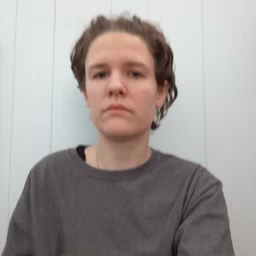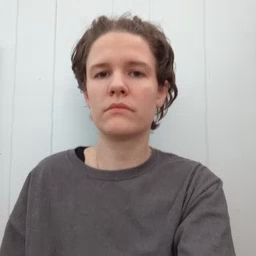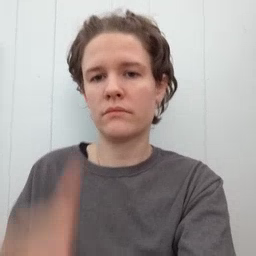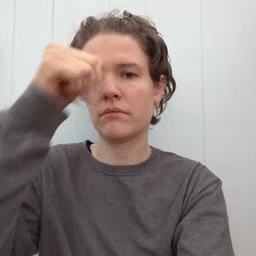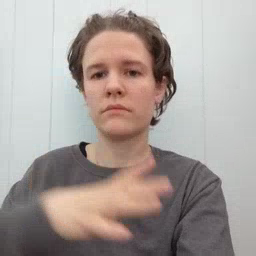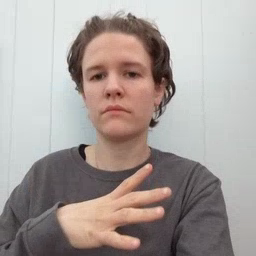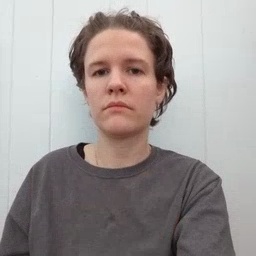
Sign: man